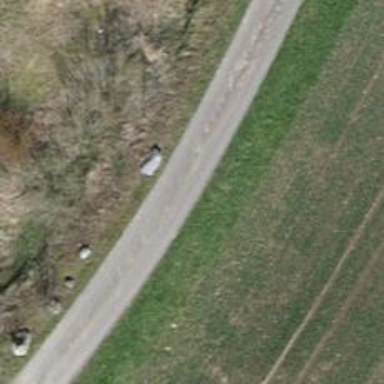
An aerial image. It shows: Unclassified road with pebblestone surface.